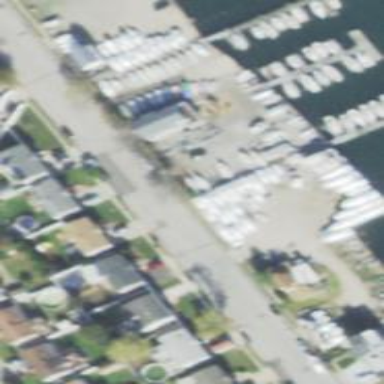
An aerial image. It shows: Sailing boatyard with chain link fences.